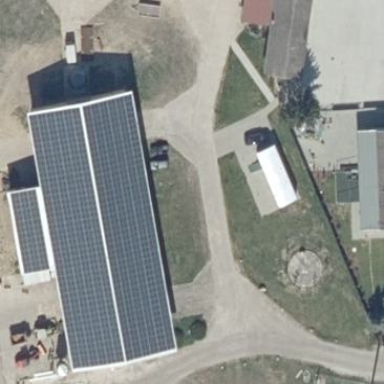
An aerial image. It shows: Solar power generator on the roof of grey flat-roofed auxiliary farm building. The generator is small solar photovoltaic panel installation.